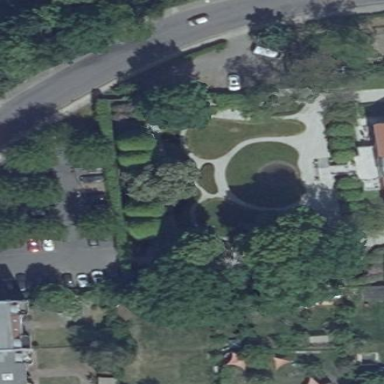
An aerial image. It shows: Lovely park for leisure and relaxation.